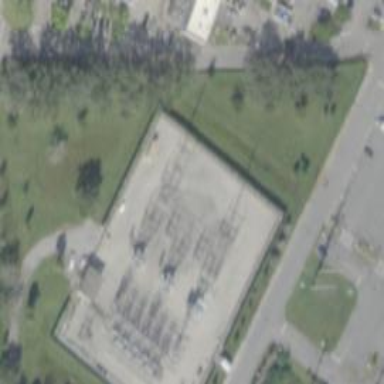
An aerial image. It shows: Switch used for power control.